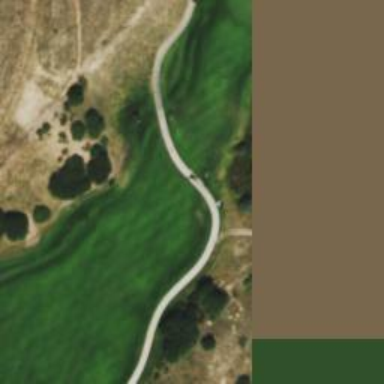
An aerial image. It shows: Golf hole.